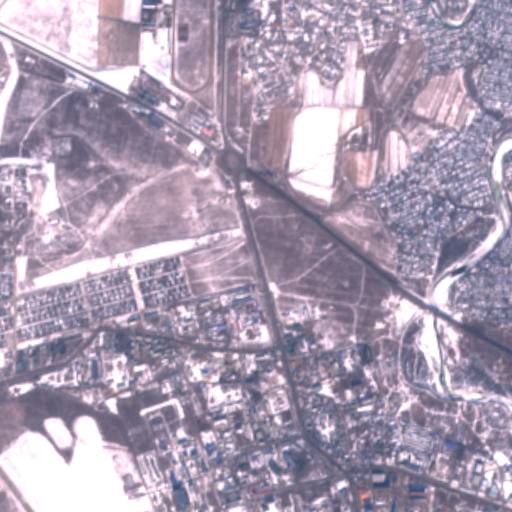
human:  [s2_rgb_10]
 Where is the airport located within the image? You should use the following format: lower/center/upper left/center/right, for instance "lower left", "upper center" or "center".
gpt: The airport is located in the lower left of the image.
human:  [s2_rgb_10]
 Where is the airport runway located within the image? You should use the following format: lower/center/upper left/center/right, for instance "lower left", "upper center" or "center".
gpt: The airport runway is located in the lower left of the image.
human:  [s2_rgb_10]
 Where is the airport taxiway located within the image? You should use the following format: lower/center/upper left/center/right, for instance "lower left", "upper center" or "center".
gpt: The airport taxiway is located in the lower left of the image.
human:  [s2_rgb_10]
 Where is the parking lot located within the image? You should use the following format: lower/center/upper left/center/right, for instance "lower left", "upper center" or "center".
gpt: The parking lot is located in the upper center of the image.
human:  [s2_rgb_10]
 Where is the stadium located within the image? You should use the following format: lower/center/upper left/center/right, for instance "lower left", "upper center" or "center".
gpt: The stadium is located in the upper center of the image.
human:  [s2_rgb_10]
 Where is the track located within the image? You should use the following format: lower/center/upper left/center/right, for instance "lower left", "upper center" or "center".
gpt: There is no track in the image.